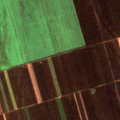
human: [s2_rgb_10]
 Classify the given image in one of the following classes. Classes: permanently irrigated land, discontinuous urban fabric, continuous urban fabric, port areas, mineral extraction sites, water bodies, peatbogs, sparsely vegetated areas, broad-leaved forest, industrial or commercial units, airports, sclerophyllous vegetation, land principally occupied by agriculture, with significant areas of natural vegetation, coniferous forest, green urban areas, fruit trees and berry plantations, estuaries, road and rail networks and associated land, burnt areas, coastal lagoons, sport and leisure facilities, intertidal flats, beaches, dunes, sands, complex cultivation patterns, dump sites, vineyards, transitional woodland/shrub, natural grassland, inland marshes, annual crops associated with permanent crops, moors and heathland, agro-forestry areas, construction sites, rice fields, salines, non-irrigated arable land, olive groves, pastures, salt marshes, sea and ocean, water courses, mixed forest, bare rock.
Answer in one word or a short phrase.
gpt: non-irrigated arable land